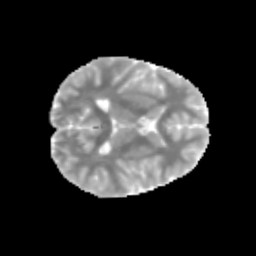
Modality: MD
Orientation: axial
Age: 12
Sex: female
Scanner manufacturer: siemens
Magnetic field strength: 3 T
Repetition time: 3.8 s
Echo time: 0.07 s